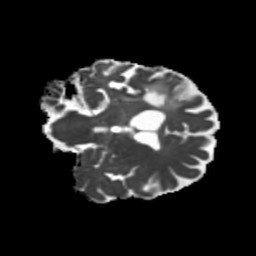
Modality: MD
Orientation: coronal
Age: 74
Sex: female
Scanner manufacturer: siemens
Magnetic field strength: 3 T
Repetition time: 5.25 s
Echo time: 0.08 s